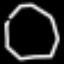
Label: octagon